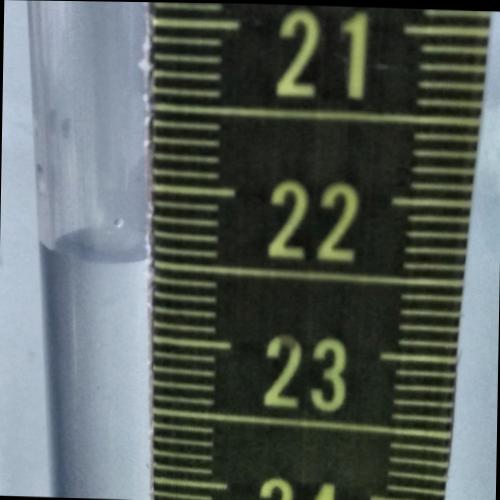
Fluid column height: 22.5 cm